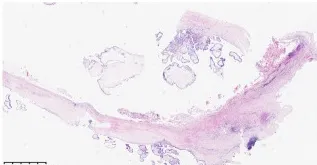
(A, B) Branchial cleft cyst with concurrent metastasis of papillary thyroid carcinoma (Hematoxylin and eosin stain) (*20, *200).
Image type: pathology (h&e)